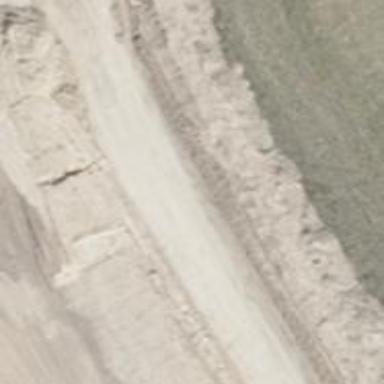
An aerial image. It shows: Gravel track with grade2 tracktype.